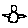
Label: bird